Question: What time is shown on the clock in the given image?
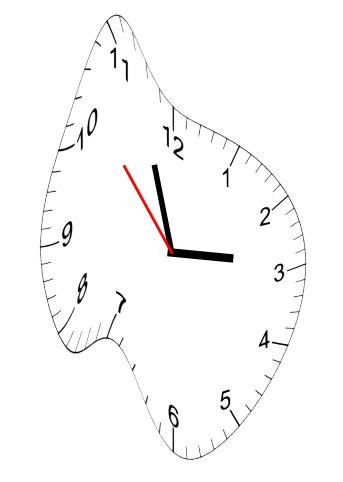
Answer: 02:56:53